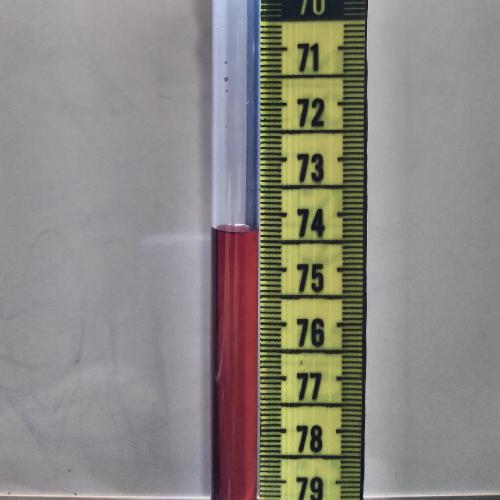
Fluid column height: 74.4 cm